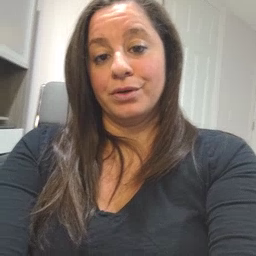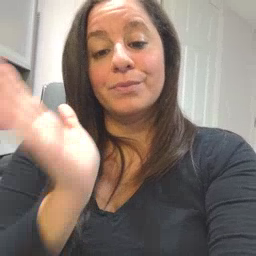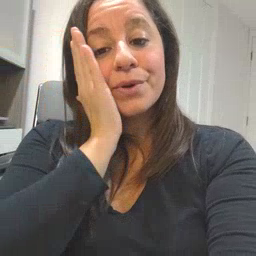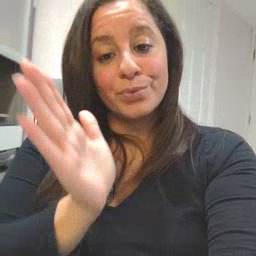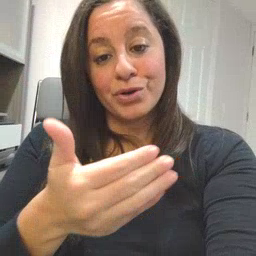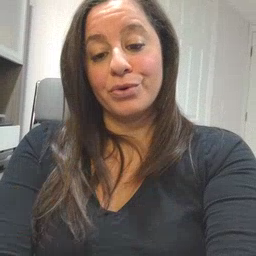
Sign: bedroom